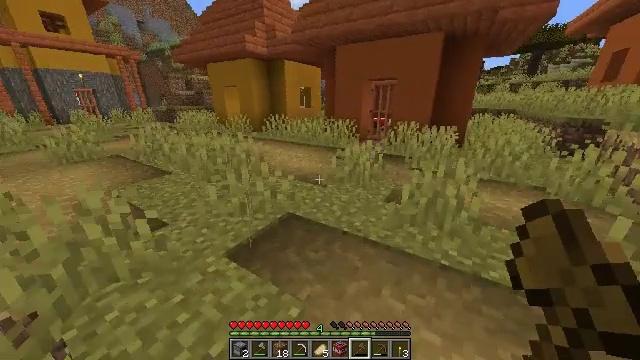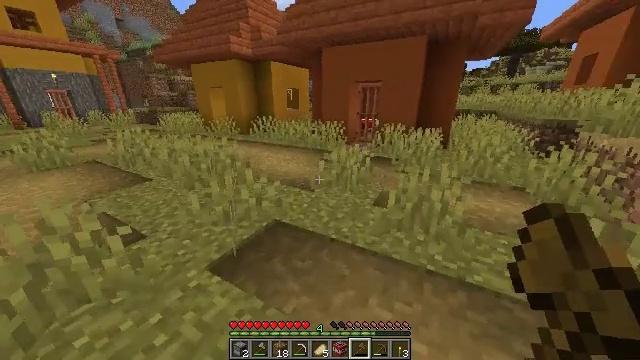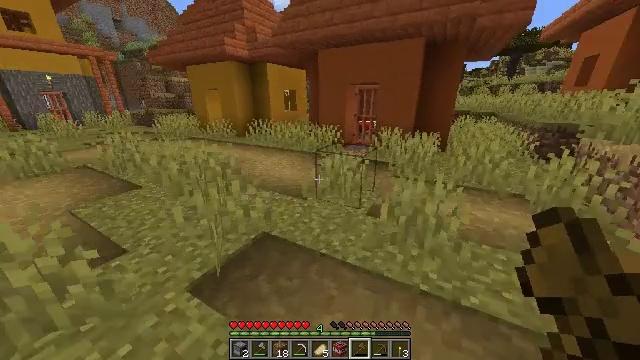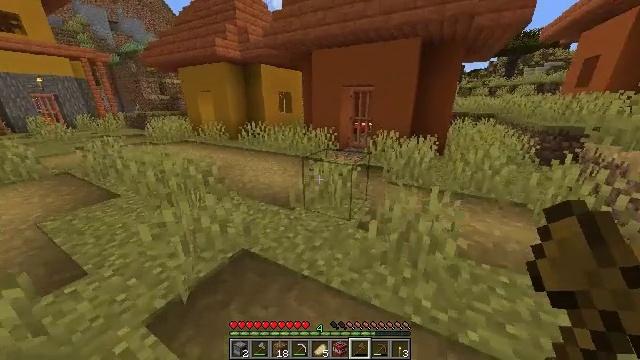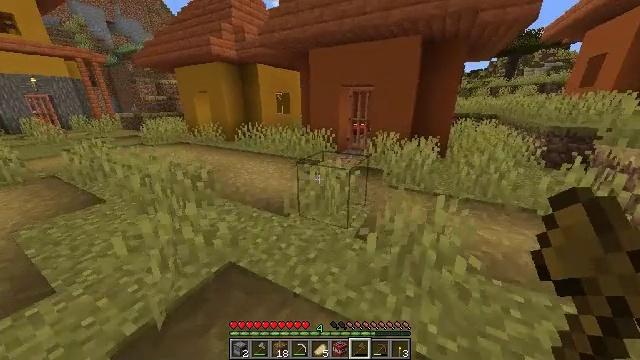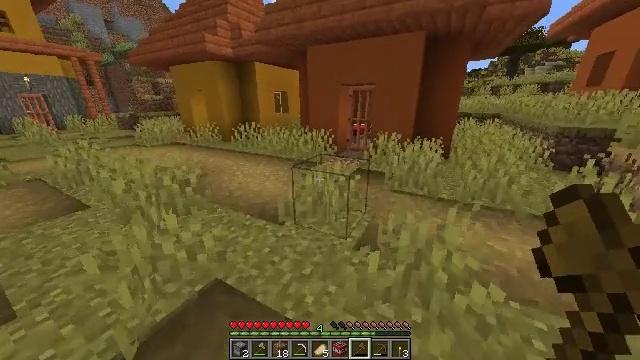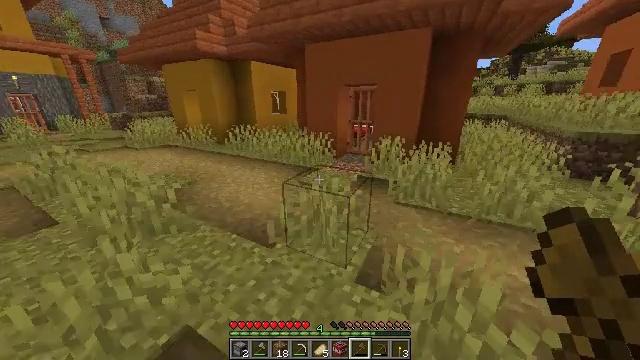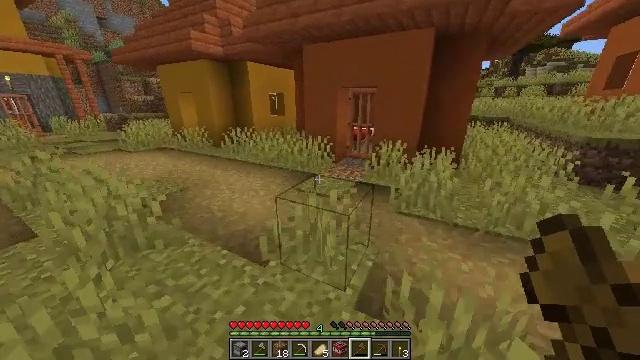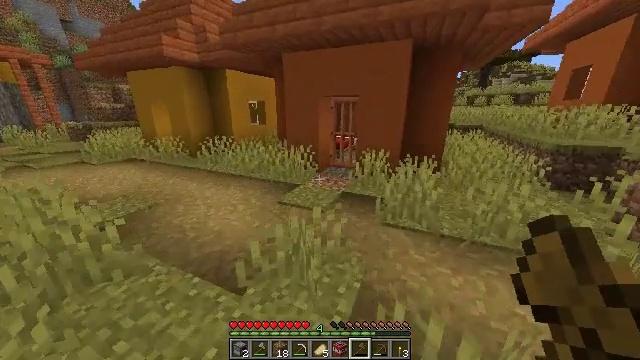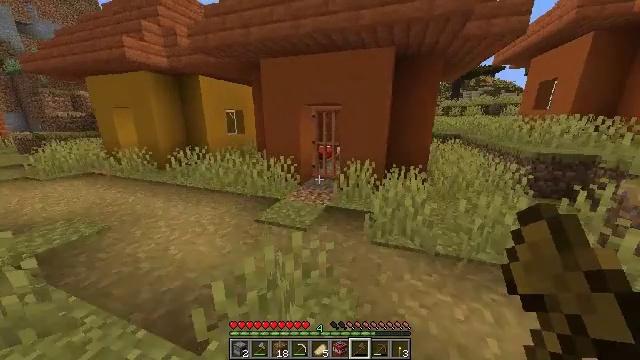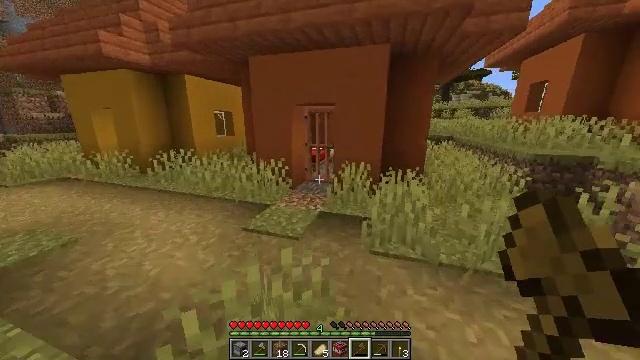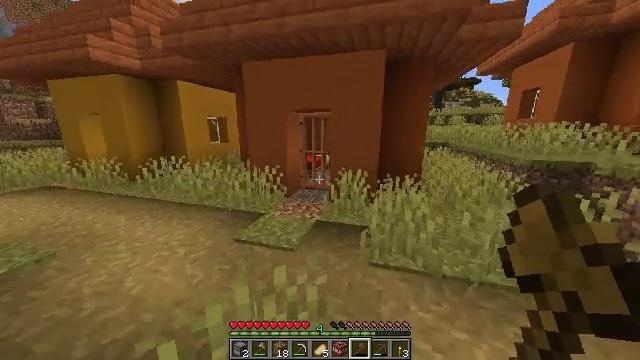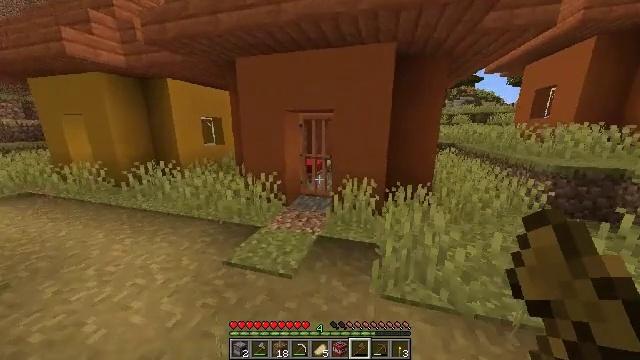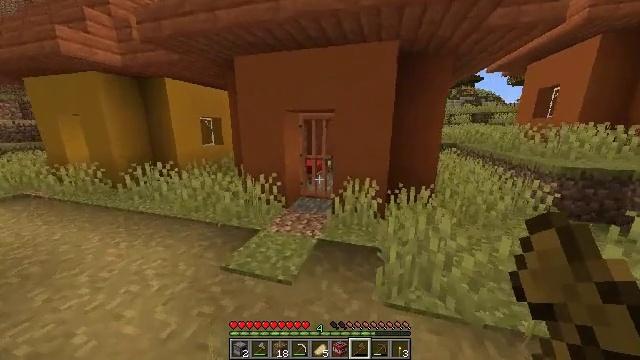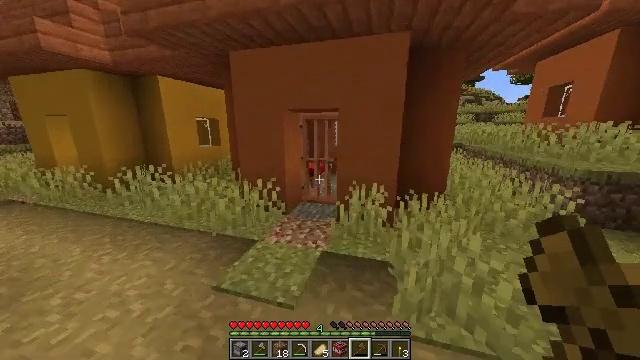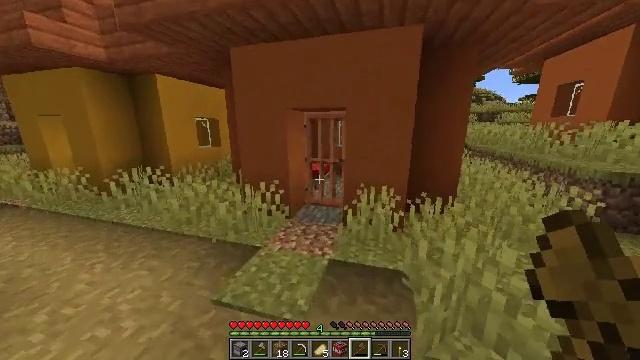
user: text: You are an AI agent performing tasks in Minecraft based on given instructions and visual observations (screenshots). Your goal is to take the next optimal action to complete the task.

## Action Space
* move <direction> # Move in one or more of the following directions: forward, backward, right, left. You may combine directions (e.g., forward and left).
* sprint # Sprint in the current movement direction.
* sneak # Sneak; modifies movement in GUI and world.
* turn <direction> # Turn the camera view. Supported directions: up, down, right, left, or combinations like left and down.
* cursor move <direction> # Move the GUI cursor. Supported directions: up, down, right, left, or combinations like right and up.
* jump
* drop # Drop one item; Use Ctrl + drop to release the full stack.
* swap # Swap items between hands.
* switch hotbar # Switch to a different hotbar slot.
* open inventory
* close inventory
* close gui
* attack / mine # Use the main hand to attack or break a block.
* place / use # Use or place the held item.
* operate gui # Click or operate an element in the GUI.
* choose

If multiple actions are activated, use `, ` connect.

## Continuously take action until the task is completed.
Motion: motion action
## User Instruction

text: Mine yellow terracotta.
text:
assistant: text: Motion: move forward and move right, turn right
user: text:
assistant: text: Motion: move forward and move right
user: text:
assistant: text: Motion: move forward
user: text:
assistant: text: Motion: move forward
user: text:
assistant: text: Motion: move forward
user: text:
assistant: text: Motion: move forward
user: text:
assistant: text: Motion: move forward
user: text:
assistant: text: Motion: move forward, turn right and up
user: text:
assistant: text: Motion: move forward, turn right and up
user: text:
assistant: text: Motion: move forward, turn right
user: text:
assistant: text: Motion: move forward, turn right and up
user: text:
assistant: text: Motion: move forward
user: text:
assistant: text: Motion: move forward
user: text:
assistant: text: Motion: move forward and move left
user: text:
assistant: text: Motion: move forward and move left
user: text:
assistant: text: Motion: move forward and move left
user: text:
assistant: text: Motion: move forward and move left
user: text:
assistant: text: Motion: move forward and move left, turn right
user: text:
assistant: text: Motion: move forward, turn right and down
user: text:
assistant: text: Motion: move forward, turn right
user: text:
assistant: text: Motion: move forward, turn right
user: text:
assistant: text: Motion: move forward, turn right
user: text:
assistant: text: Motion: move forward
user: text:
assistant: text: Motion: move forward, turn right
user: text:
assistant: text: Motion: move forward, turn right, use / place
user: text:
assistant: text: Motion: move forward, use / place
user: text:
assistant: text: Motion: move forward, turn right and down, use / place
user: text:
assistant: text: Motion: move forward, turn right and down
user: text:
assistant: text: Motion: move forward
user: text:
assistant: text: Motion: move forward